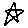
Label: star